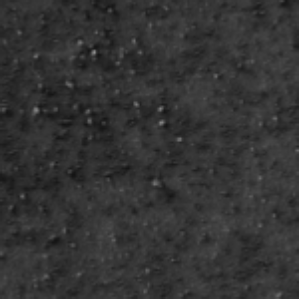
Label: frost